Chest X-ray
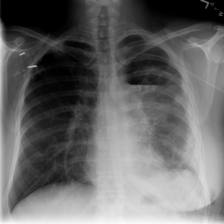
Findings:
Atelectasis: negative
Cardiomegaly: negative
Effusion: negative
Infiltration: negative
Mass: negative
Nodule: positive
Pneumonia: negative
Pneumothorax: positive
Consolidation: negative
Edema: negative
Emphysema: positive
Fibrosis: negative
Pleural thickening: negative
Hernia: negative